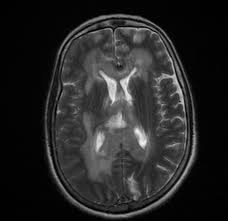
Label: notumor